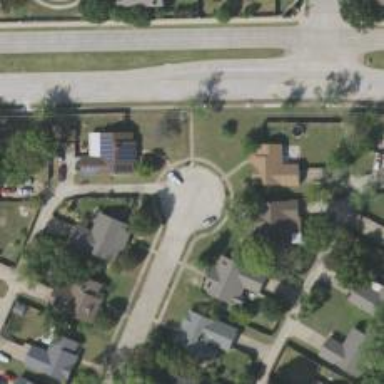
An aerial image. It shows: Circle designated as turning point on the road.